Question: I am using <URL> to generate Alert boxes, using the following code:
'''
<alert data-ng-repeat="alert in alerts" type="{{alert.type}}" close="closeAlert($index)">{{alert.msg}}</alert>
'''
It renders as expected:

My question is:
I have written this mock code and want to display that closable 'x' only when 'closeable' is 'true'.
'''
$scope.alerts = [
{ type: 'danger', closeable: false, msg: 'Oh snap! Change a few things up and try submitting again.' },
{ type: 'success', closeable: true, msg: 'Well done! You successfully read this important alert message.' },
{ type: 'warning', closeable: false, msg: 'Be careful! Something may go wrong here.' },
{ type: 'info', closeable: true, msg: 'Attention! Here is some news for you.' }
];
'''
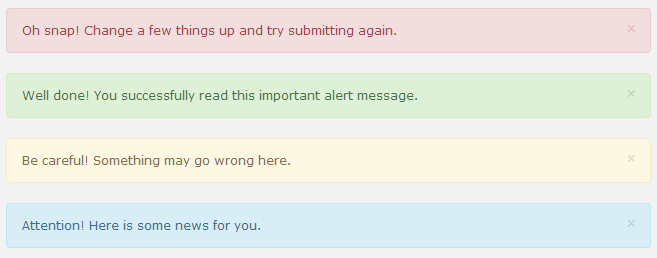
Answer: try it for your cross
'''
<button type="button" class="close" data-dismiss="alert" ng-if="alert.closable">
<span aria-hidden="true">&times; </span><span class="sr-only">Close</span></button>
'''